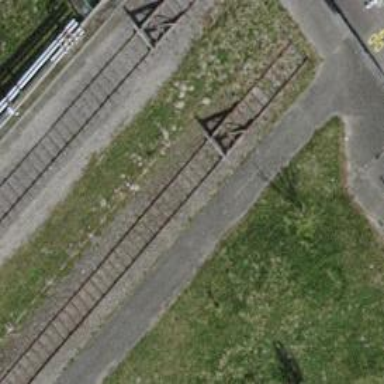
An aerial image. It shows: Railway buffer stop.